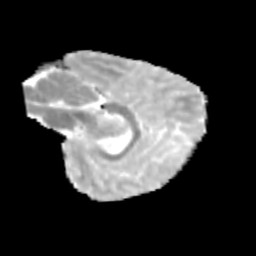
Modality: MD
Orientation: sagittal
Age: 9
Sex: female
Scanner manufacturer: siemens
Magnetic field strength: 3 T
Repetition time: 3.8 s
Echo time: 0.07 s